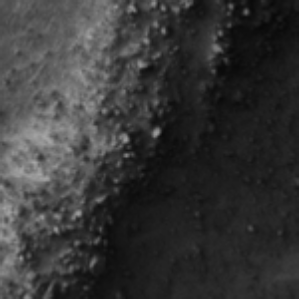
Label: frost